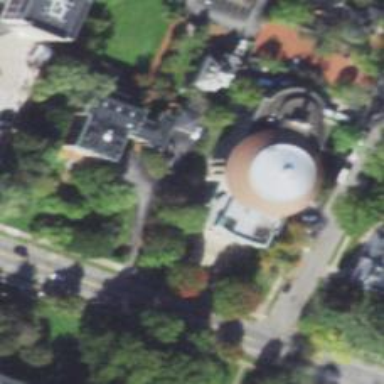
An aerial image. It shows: Building that is both theatre and historic church.